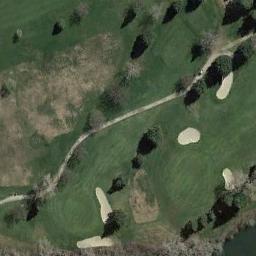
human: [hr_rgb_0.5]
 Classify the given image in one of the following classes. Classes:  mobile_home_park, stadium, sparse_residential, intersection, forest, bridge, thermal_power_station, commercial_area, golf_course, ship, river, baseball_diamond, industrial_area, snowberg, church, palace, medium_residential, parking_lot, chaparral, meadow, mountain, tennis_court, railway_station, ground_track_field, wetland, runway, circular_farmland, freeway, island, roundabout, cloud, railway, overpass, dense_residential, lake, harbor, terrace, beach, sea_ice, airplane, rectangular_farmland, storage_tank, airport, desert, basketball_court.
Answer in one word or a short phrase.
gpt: golf_course